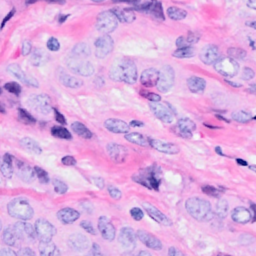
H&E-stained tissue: Breast